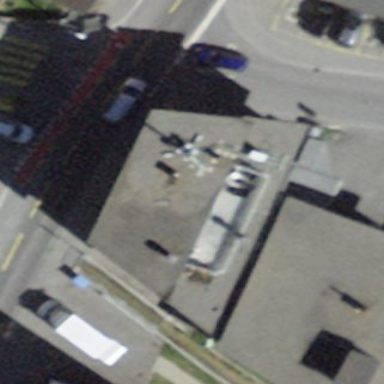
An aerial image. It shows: Nightclub with flat roof.